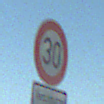
Verkehrszeichen: Geschwindigkeit30
Zusatzzeichen unten: HinweiseAufGefahrenDurchVerbaleAngabe4
Umgebung: Outdoor, Nature
Tageszeit: SunriseSunset
Wetter: Clear
Licht: Natural
Jahreszeit: NotSpecified
Kontrast: HighContrast